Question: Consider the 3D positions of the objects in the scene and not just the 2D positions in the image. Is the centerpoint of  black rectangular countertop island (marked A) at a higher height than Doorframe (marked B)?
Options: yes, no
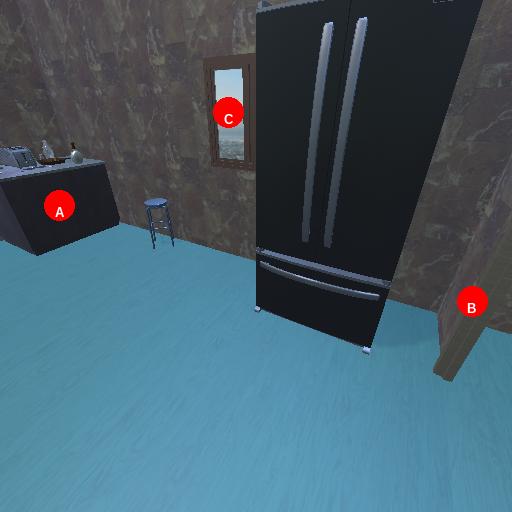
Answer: yes